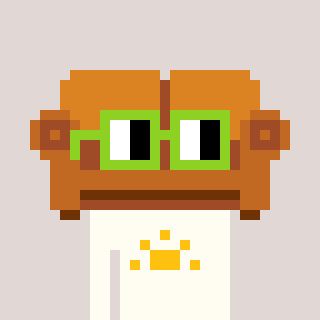
a pixel art character with square light green glasses, a couch-shaped head and a grayscale-colored body on a warm background